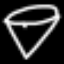
Label: diamond